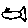
Label: fish